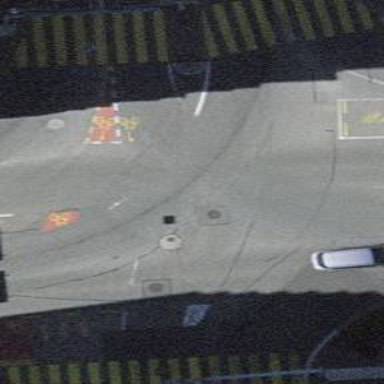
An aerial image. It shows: Junction with traffic signals.